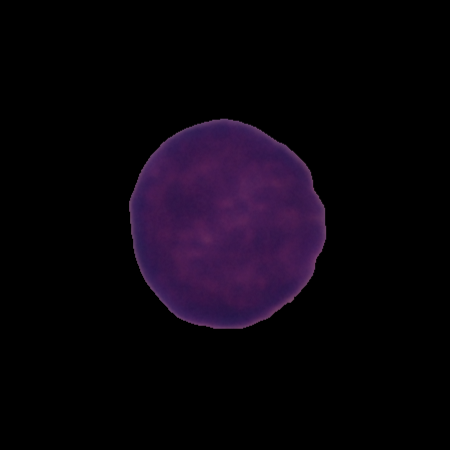
Label: healthy